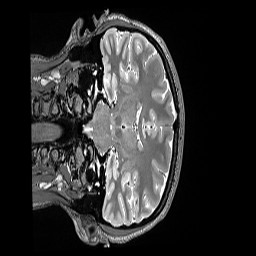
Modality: T2w
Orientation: coronal
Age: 25
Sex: female
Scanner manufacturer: siemens
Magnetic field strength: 3 T
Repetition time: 3.2 s
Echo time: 0.564 s